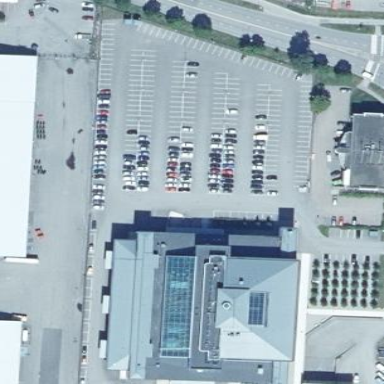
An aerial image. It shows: White office building.